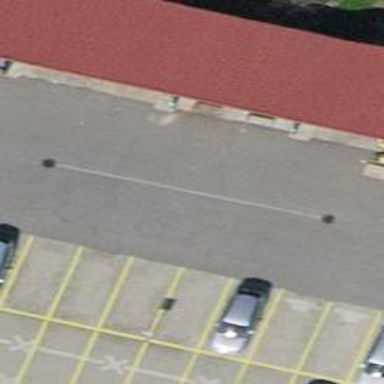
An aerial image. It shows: View of roof of building.